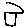
Label: house